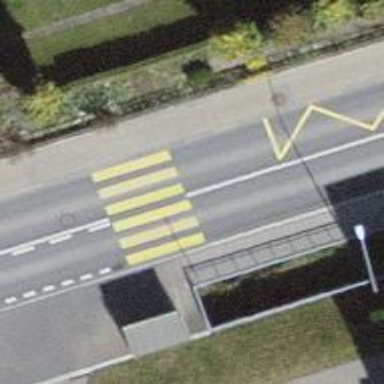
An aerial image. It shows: Pedestrian crossing with zebra markings on the footway.